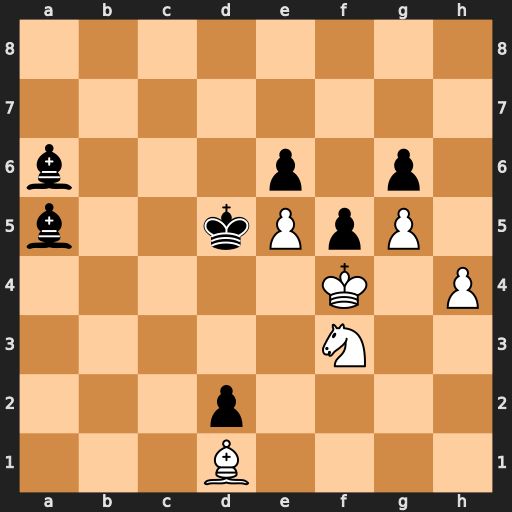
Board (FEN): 8/8/b3p1p1/b2kPpP1/5K1P/5N2/3p4/3B4
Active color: w
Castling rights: -
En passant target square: -
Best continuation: h5 Bb4 h6